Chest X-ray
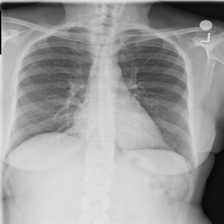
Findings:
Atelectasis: positive
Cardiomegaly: negative
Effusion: negative
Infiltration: negative
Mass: negative
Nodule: negative
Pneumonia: negative
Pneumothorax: negative
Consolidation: negative
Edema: negative
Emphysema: negative
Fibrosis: negative
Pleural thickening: negative
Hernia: negative